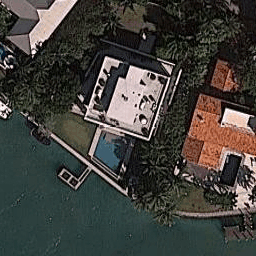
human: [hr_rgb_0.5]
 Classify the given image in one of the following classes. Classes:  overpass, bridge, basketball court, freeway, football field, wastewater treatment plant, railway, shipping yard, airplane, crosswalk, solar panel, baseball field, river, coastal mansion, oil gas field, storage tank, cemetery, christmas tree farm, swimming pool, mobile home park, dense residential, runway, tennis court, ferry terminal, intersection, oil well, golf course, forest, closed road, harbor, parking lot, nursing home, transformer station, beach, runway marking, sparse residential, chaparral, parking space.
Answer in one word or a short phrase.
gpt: coastal mansion